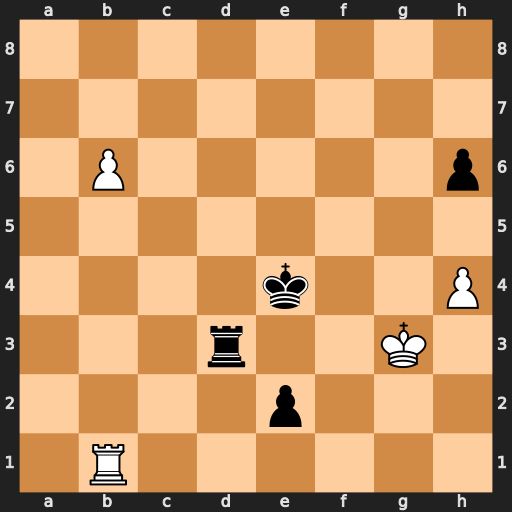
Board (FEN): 8/8/1P5p/8/4k2P/3r2K1/4p3/1R6
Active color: w
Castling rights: -
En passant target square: -
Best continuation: Kf2 Rd1 Rb4+ Kd3 Rb3+ Kd2 Rb2+